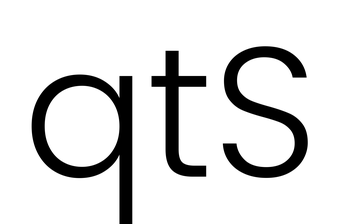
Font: Poppins-Light